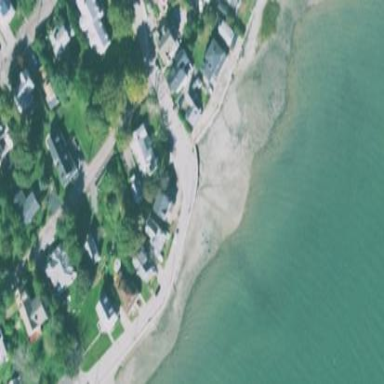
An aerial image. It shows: Beach with gravel surface.